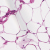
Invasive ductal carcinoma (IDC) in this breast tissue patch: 0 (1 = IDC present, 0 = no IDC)